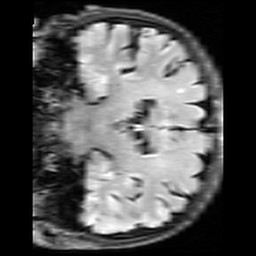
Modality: FLAIR
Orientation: coronal
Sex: female
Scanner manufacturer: siemens
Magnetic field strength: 3 T
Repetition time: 10 s
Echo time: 0.09 s